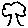
Label: tree